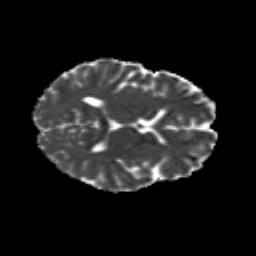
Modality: MD
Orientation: axial
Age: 29
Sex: male
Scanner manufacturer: siemens
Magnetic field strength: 3 T
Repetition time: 8.8 s
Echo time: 0.085 s